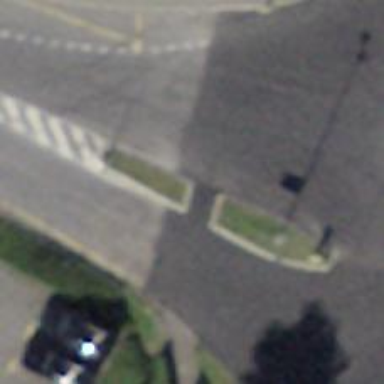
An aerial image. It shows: Zebra crossing with pedestrian island.